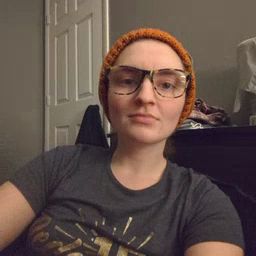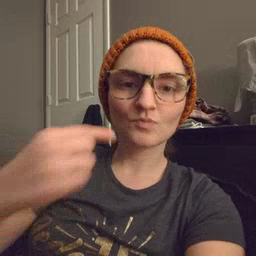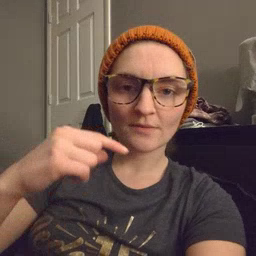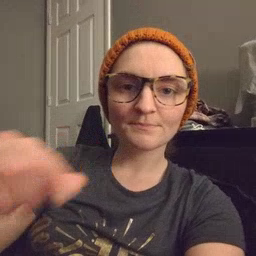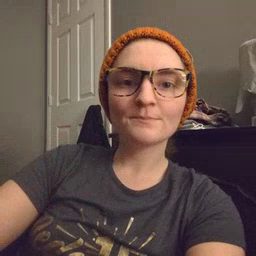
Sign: green